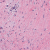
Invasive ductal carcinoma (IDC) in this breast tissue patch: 0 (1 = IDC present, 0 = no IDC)